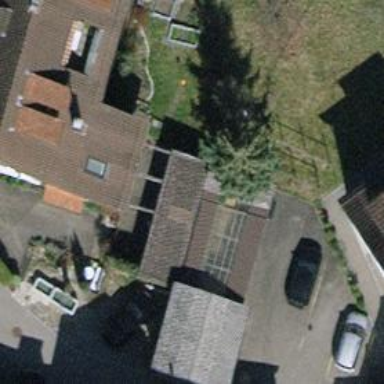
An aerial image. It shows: View of roof of building.